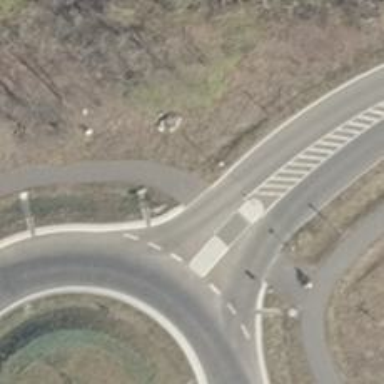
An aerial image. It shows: Road with "give way" sign.